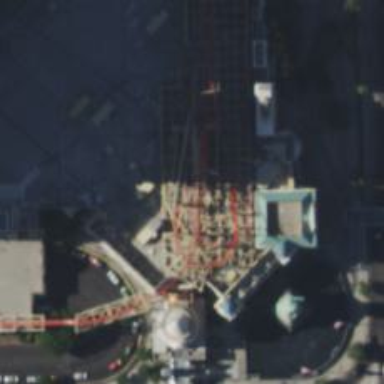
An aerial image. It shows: Thrilling roller coaster attraction.